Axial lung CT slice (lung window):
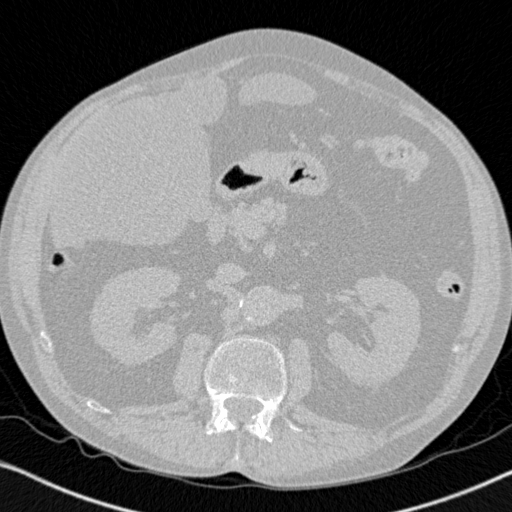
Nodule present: no